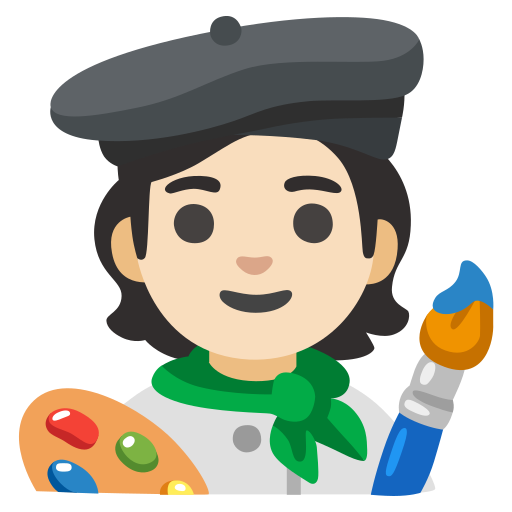
Emoji: 🧑🏻‍🎨